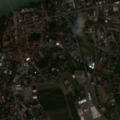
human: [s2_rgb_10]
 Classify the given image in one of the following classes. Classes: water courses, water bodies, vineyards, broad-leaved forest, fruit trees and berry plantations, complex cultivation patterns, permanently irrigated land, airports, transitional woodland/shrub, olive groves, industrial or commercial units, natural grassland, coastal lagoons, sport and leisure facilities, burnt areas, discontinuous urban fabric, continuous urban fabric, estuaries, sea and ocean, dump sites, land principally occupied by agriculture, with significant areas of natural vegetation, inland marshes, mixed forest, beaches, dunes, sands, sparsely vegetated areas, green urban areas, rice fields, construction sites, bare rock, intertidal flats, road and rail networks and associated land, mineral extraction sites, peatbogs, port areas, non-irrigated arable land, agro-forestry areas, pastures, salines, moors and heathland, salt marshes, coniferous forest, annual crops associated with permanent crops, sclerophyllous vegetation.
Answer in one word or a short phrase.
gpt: continuous urban fabric, discontinuous urban fabric, land principally occupied by agriculture, with significant areas of natural vegetation, broad-leaved forest, water courses